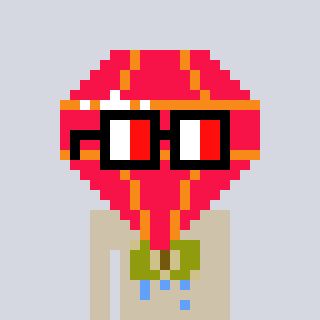
a pixel art character with square glasses with black frames and red eyes, a red diamond-shaped head and a bege-colored body on a cool background